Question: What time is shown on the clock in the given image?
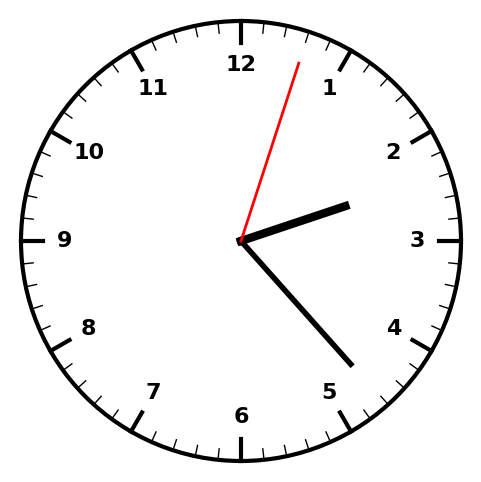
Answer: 02:23:03